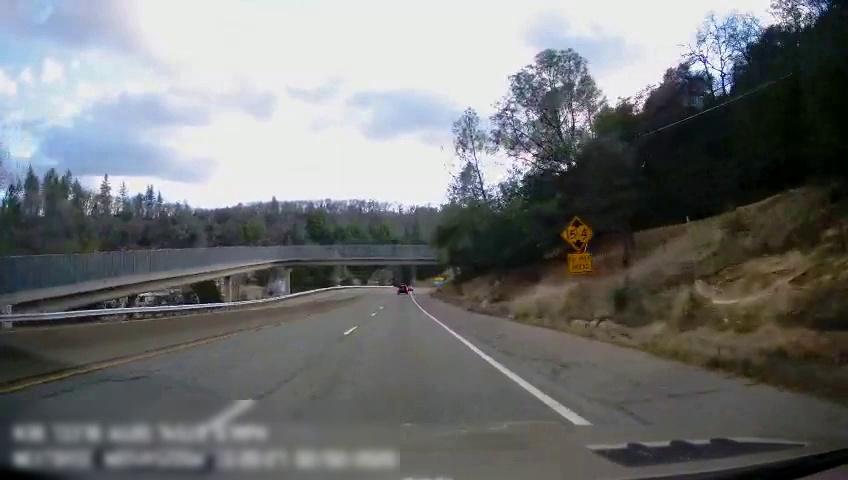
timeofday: Day
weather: Sunny
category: Drivable Space
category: Drivable Space
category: Vehicles | SUV
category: Lanes | Alternate Lane
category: Lanes | Current Lane
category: Lanes | Alternate Lane
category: Traffic | Signs
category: Traffic | Signs
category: Traffic | Signs
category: Traffic | Signs